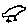
Label: bird